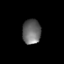
Tissue: prostate
Cell type: T cells
Senescence score: 0.3181
Nuclear area (px): 452
Mean DAPI intensity: 103.624